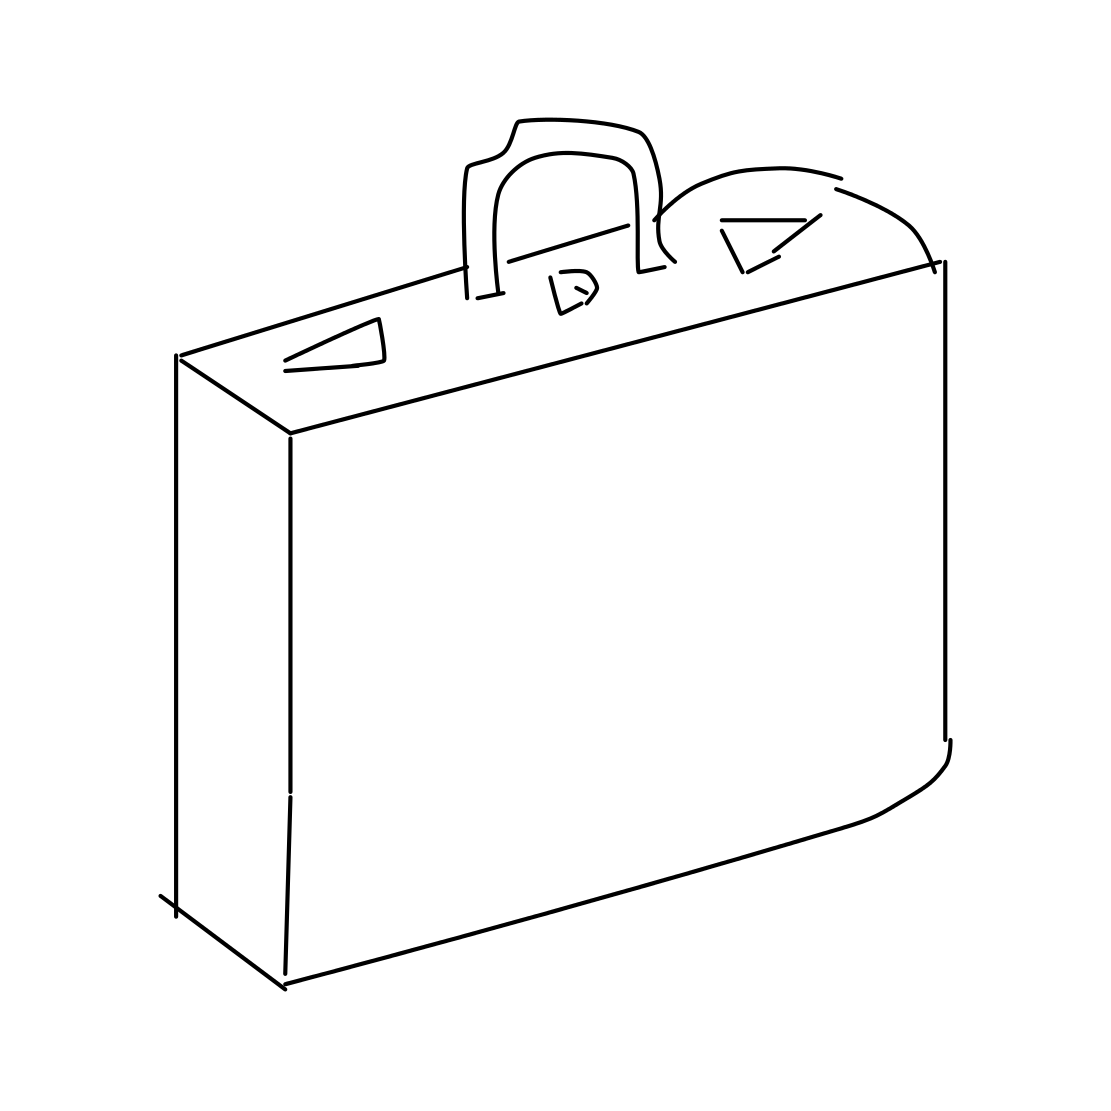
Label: suitcase